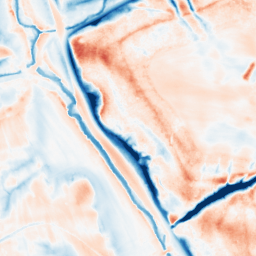
Category: multiscale
Decomposition family: dog_multiscale
Decomposition parameters: sigma_ratio: 1.6
n_scales: 6
base_sigma: 0.5
Upsampling method: cubic_catmull_rom
Upsampling parameters: scale: 4
Upsampling scale: 4